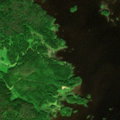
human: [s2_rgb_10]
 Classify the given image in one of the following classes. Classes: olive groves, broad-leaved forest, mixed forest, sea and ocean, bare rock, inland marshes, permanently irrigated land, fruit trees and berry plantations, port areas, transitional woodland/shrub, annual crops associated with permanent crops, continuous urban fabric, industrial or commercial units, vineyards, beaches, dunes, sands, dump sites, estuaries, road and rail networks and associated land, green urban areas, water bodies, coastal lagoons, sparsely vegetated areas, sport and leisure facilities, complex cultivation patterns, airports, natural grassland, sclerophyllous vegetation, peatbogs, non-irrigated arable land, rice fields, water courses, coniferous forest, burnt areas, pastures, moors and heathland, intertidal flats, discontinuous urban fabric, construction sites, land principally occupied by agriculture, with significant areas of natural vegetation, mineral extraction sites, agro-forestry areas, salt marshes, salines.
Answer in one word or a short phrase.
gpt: coniferous forest, mixed forest, water bodies